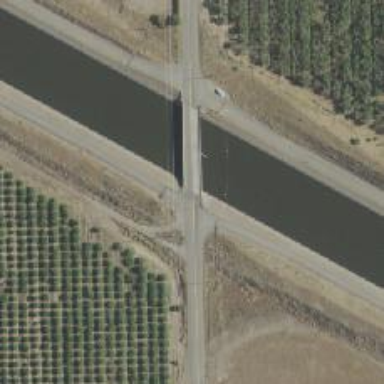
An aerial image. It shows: Tertiary road with bridge.